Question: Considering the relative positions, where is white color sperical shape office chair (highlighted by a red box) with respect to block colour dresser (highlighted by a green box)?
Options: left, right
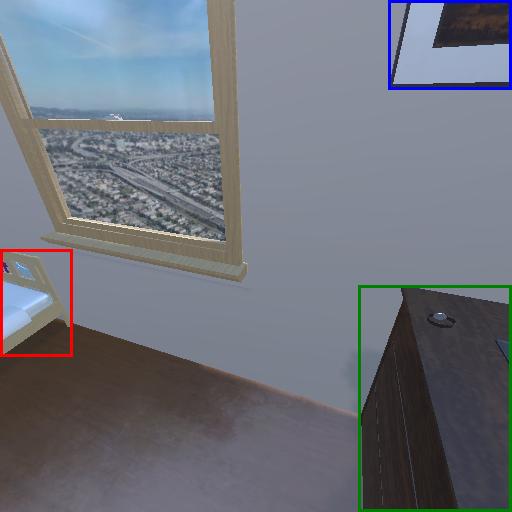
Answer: left